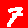
Digit: 7